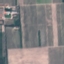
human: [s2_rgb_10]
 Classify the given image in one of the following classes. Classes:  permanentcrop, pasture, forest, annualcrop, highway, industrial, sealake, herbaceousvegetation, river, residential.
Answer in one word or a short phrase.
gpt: PermanentCrop